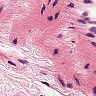
Metastatic tissue present: no